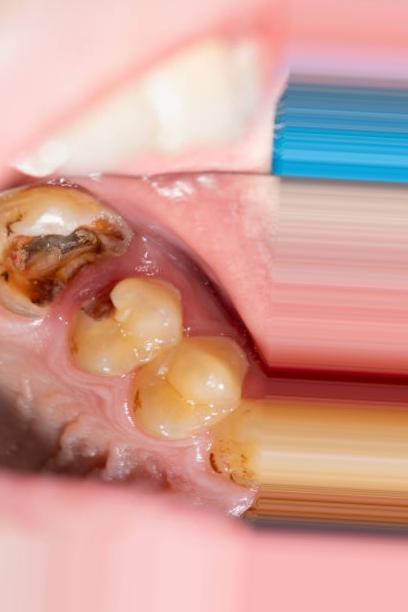
Condition: Caries